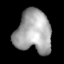
Tissue: lung
Cell type: T cells
Senescence score: 0.1912
Nuclear area (px): 1476
Mean DAPI intensity: 165.171